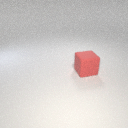
large red rubber cube